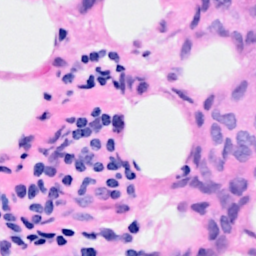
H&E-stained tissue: Breast